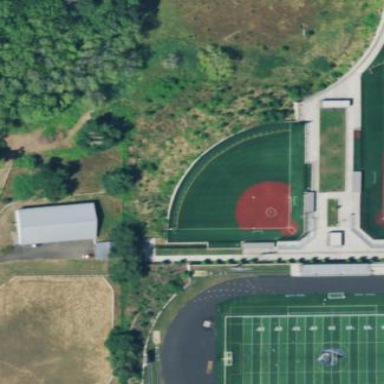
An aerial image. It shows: Softball pitch for leisure land activities.